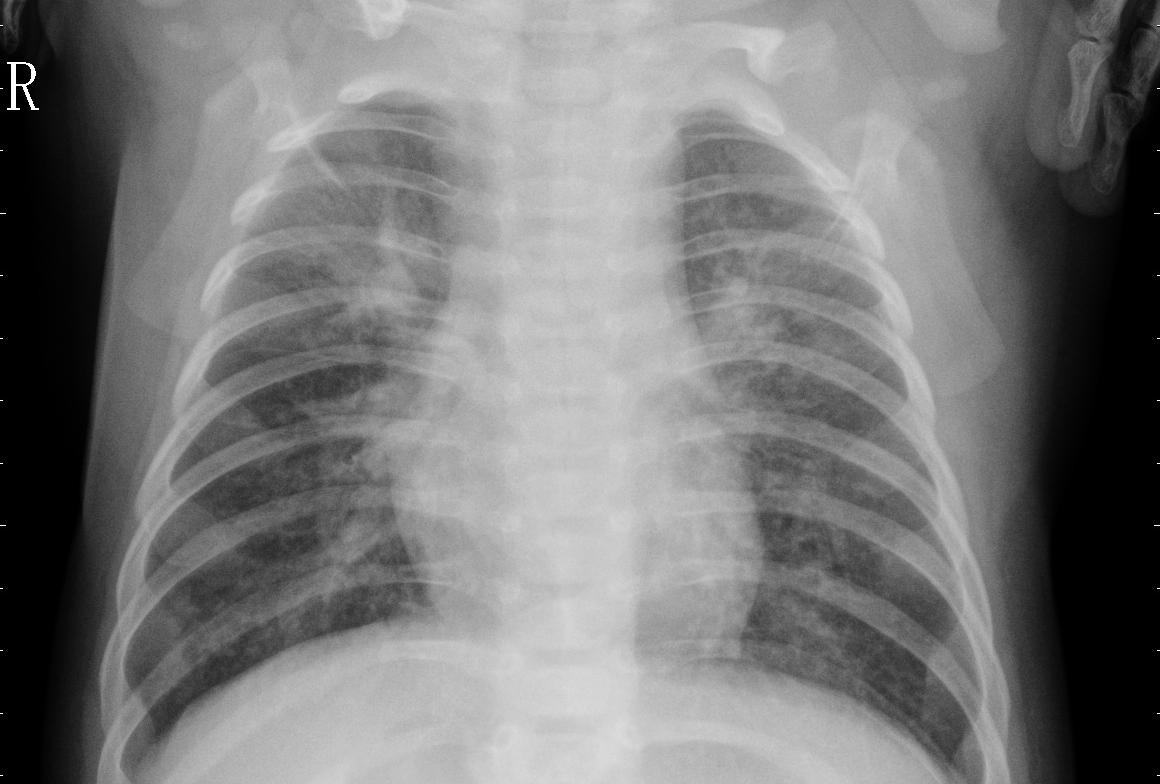
Diagnosis: PNEUMONIA